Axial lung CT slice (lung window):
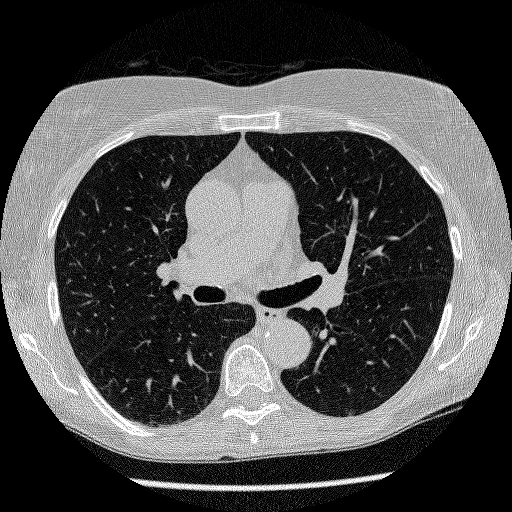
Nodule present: no